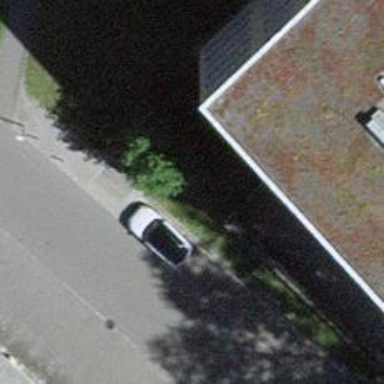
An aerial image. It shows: Parking entrance.